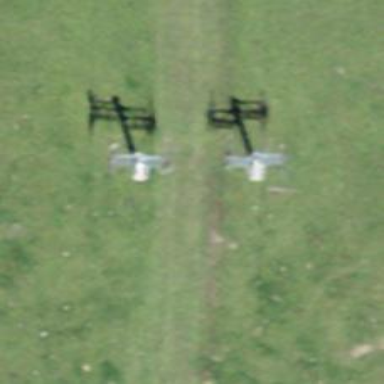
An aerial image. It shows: Pylon used for aerialway.